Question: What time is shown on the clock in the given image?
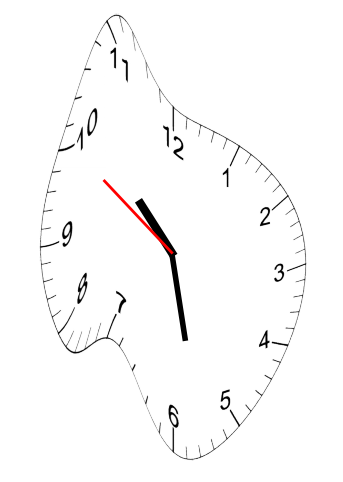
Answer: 10:27:50